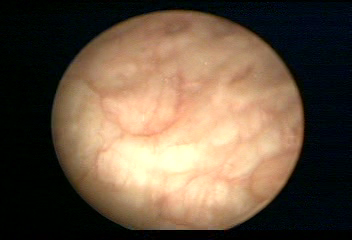
Modality: WLC
Class: Normal mucosa
Bladder cancer association: No